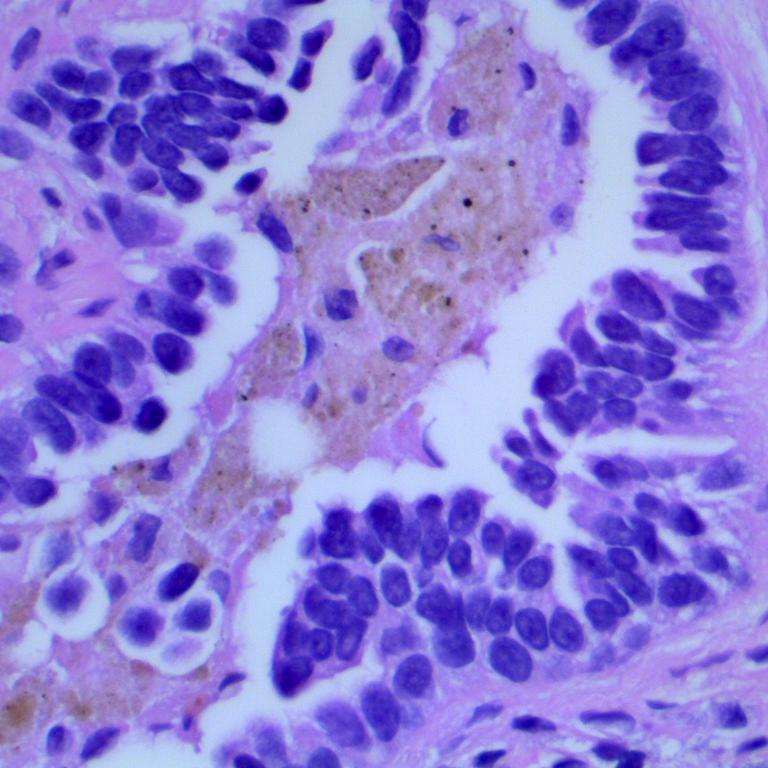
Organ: lung
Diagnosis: adenocarcinomas